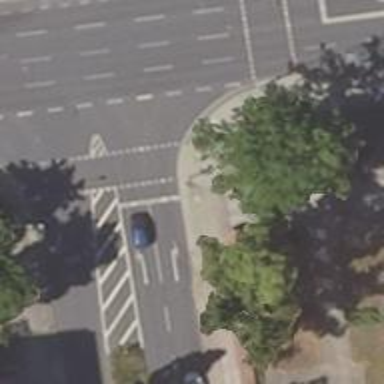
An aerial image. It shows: Crossing with traffic signals.